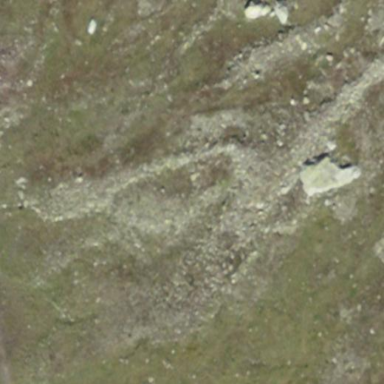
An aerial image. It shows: Natural scree.